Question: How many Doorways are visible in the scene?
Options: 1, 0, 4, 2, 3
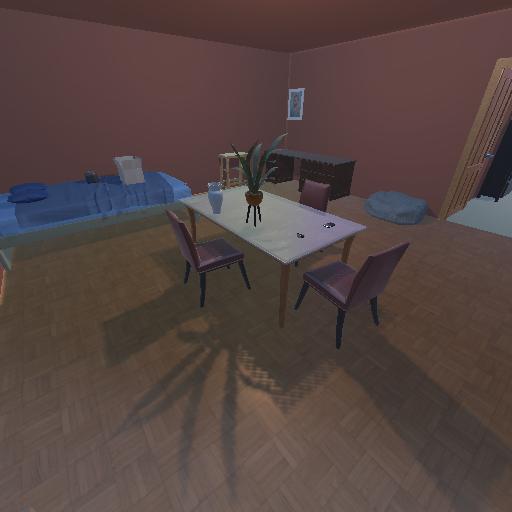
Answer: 1